Question: I have a data flow that I need to get a column value from 'SQL tableA' and do a lookup task in 'SQL tableB' using this column value. If the lookup found a connection between the two tables, I need to get the value of another column from 'SQL tableA' and put this value in 'SQL tableC'( the table that will be persisted ). If lookup fail, this column value will be NULL.
My problem: After this behavior above, the rest of my flow is the same. So I have two duplicated equal flows below lookup. And this is terrible for readability and maintenance.
What do I can do to resolve this situation with little performance loss?
The data model is legacy, so change the data model is impossible.

Best Regards,
Luis
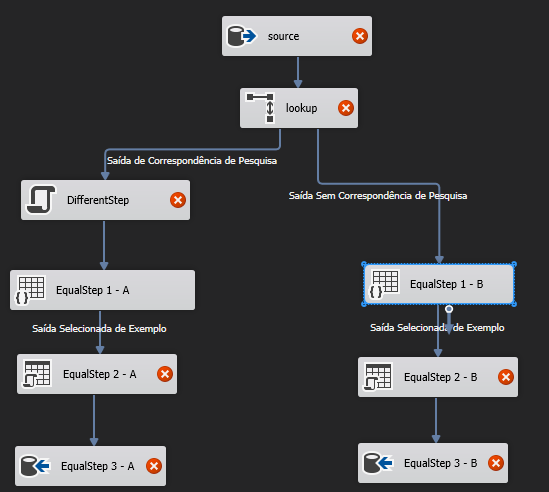
Answer: The way I see it, there are really three options:
1. Use UNION ALL and possibly sacrifice performance for modularity. There may in fact be no performance issue. You should test and see
2. If possible, implement all of this in a stored procedure. You can implement code reuse there and it will quite possibly run much faster
3. Build a custom transformation component that implements those last three steps. This option appeals to all programmers but may have the worst performance and in my opinion will just cause issues down the track. If you're writing reams of C# code inside SSIS then you'll eventually reach a point where it's easier to just build a standalone app.
It would be much easier to answer if you explained
- - - - - - What are those three activities?- - - - What your constraints are-